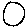
Label: circle